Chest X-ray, PA view. Patient: 78 years old, sex M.
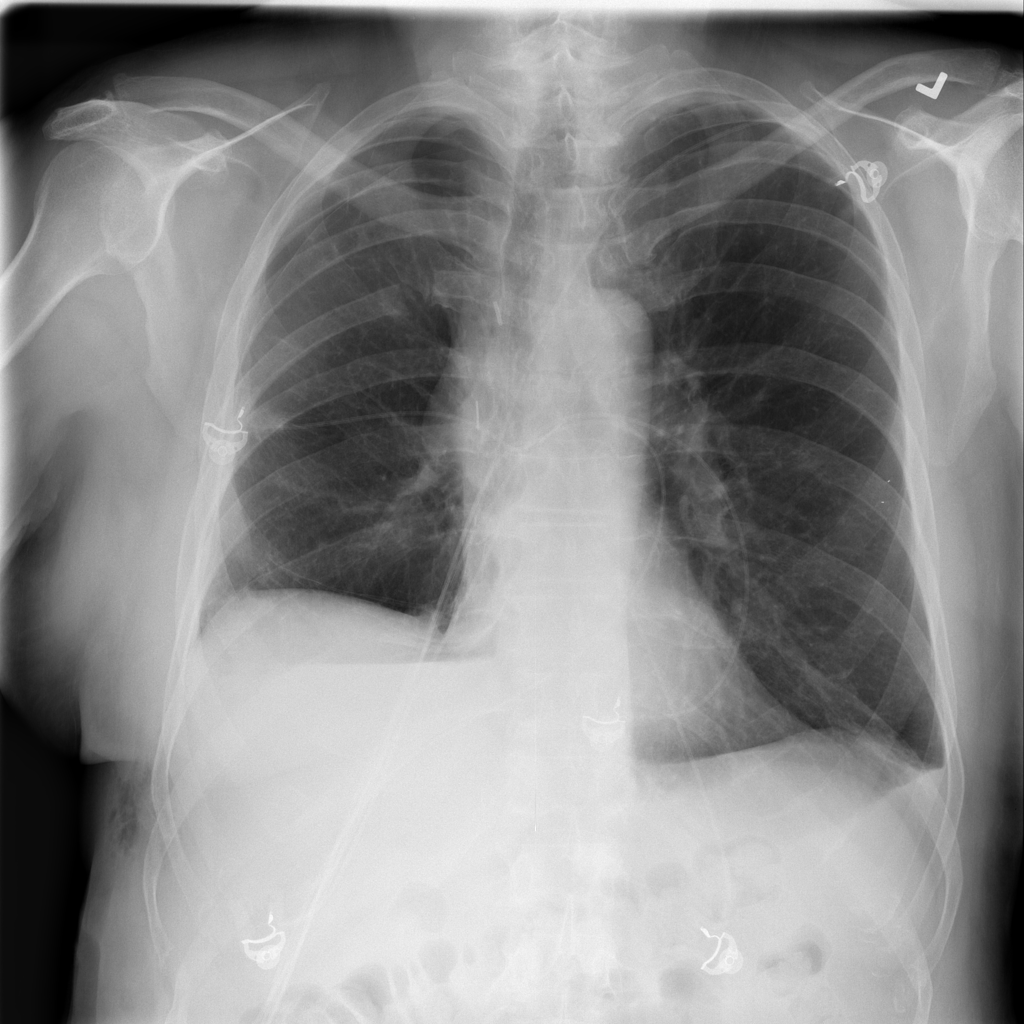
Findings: Emphysema, Pneumothorax